Question: Is there any way to open the running of the code in a 'jsfiddle' in full-screen?
I mean the bit in red here:

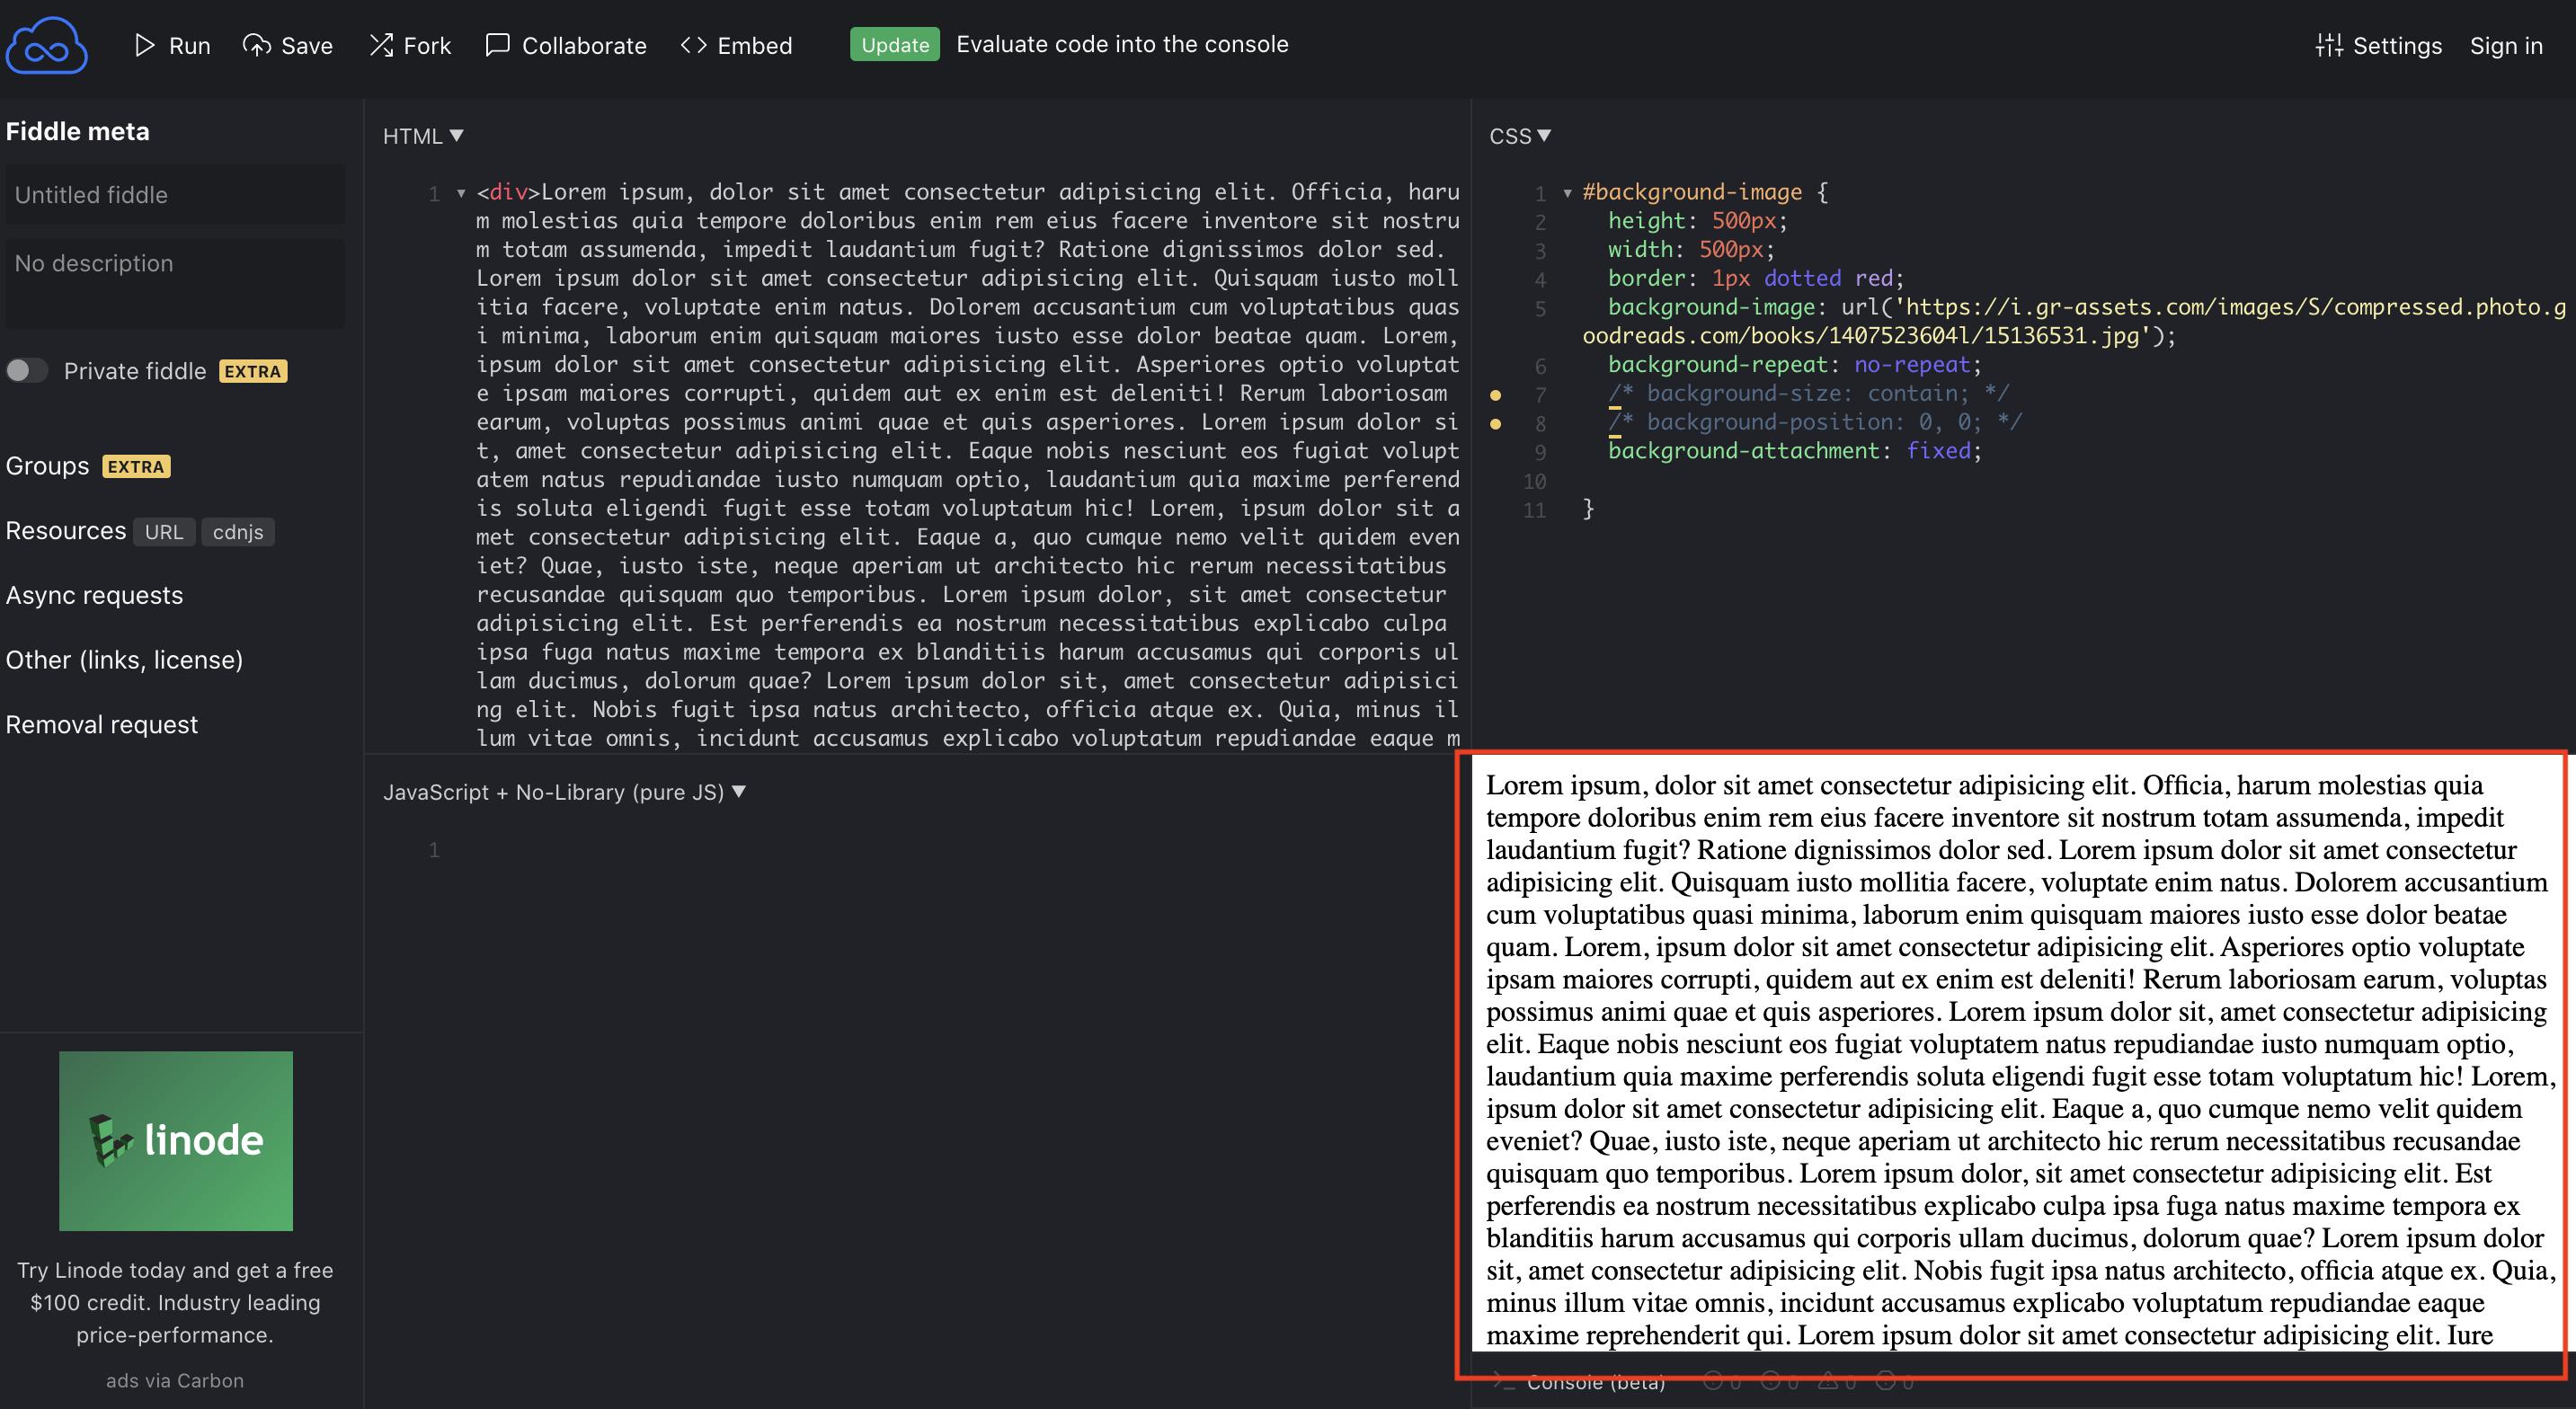
Answer: We can. Save the code and append /show to the url
'''
Example:
https://jsfiddle.net/q7oam39t/show
'''